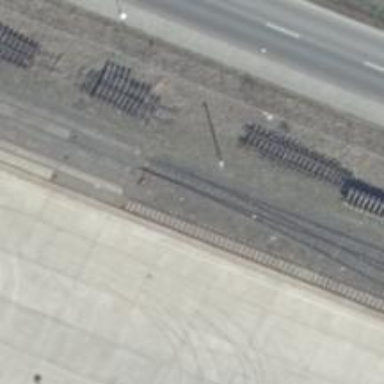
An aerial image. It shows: Railway switch.